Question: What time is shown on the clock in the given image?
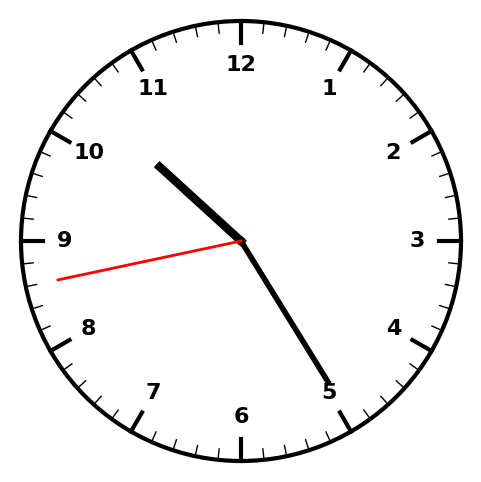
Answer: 10:24:43